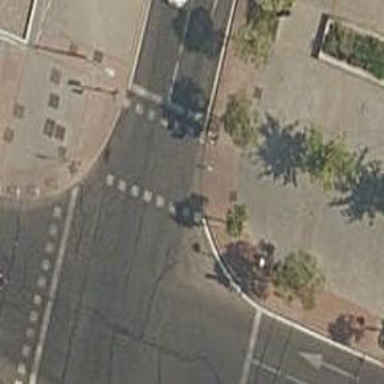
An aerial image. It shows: Road with traffic signals.